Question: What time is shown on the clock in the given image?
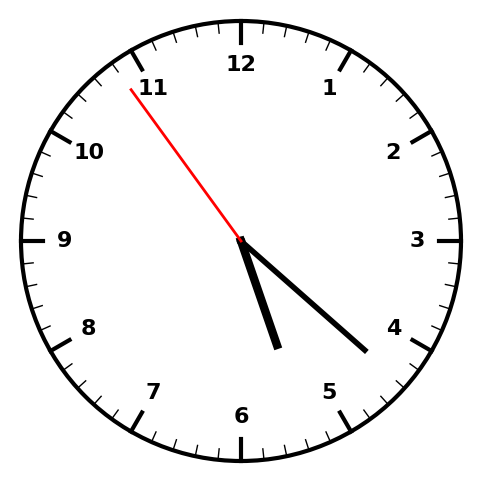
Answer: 05:21:54